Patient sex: M
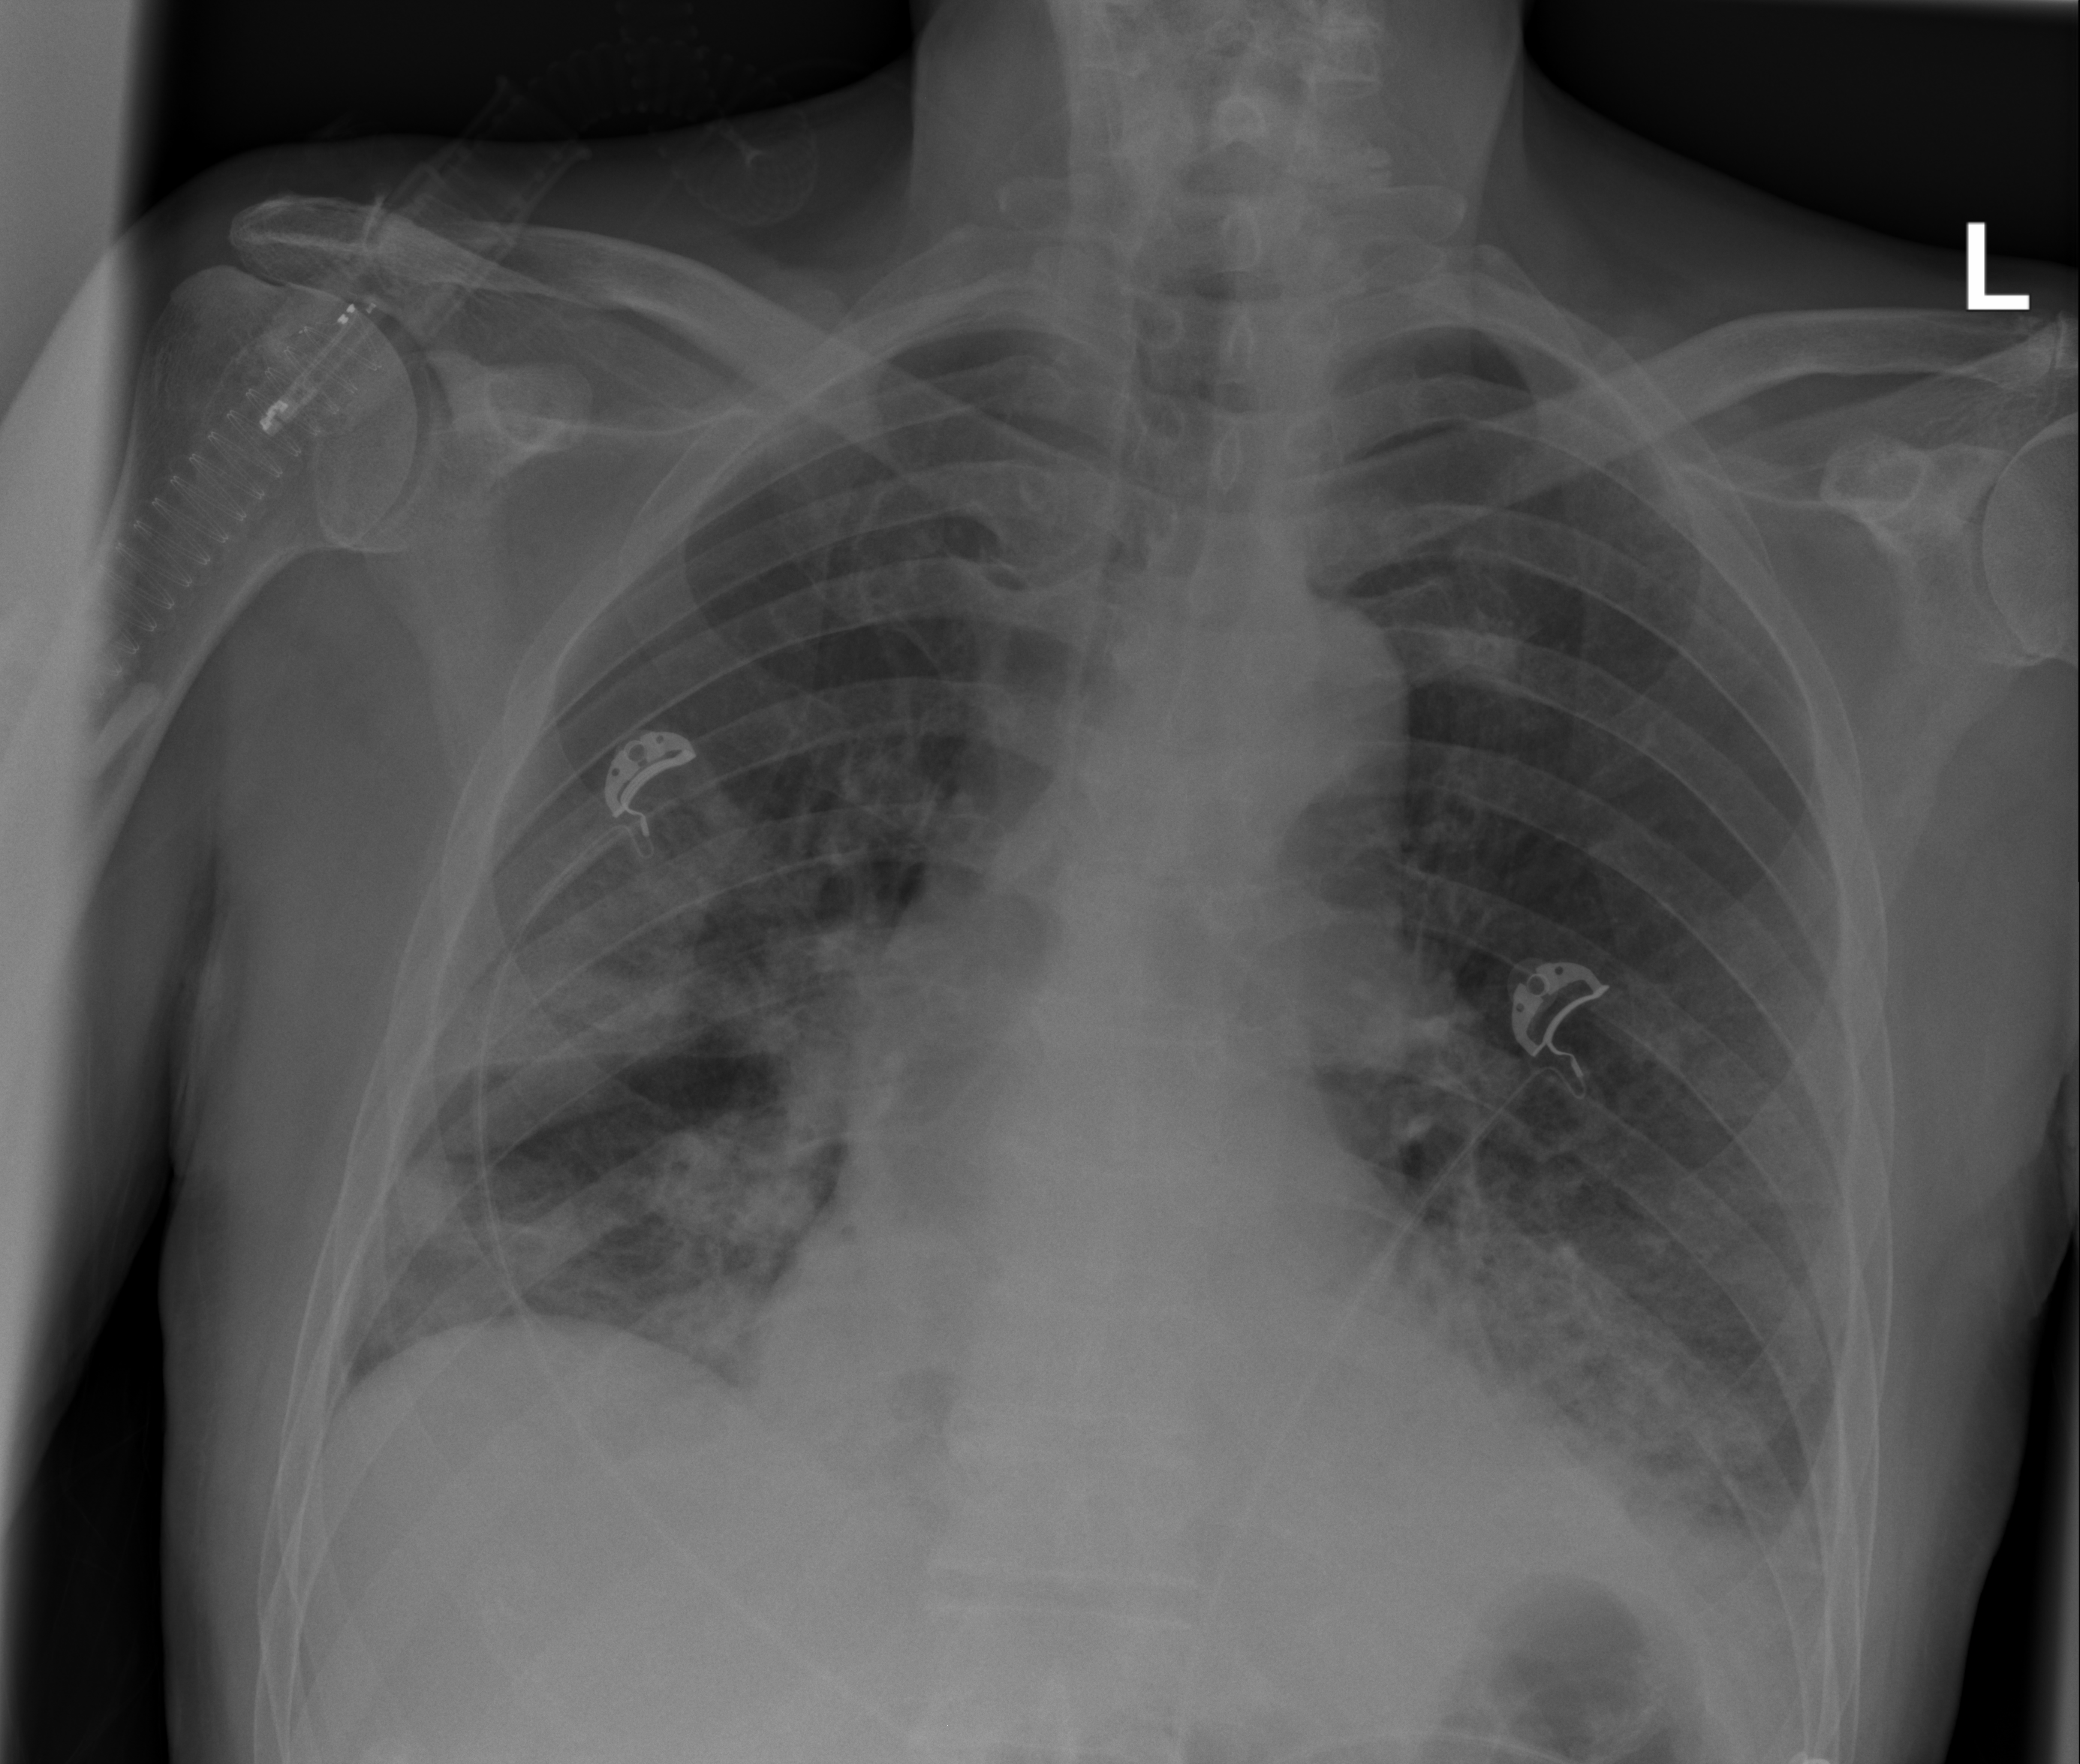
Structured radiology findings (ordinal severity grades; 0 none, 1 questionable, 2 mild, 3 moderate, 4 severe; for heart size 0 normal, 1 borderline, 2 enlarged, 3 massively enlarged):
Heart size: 0
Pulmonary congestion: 0
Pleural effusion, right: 0
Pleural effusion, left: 2
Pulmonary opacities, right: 3
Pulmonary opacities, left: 2
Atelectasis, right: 3
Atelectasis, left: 3